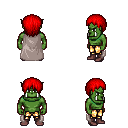
a pixel art fantasy rpg character, male body template, orc, green skin, gray cape, gold greaves, red plain hairstyle, maroon shoes, four views (front, back, left, right), 2x2 character sprite sheet, small pixel art, hard edges, no anti-aliasing